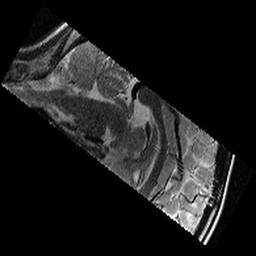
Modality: T2w
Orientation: sagittal
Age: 9
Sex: male
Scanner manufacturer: siemens
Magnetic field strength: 3 T
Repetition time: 9.23 s
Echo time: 0.067 s